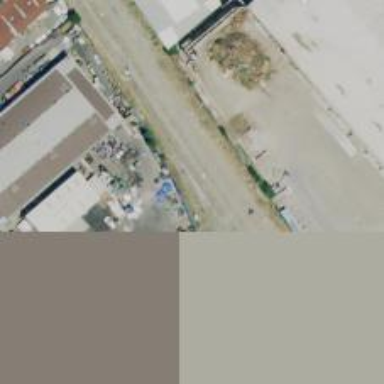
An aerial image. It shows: Railway spur service.